Interaction volume radius: 10 \u00c5
Interaction volume height: 45 \u00c5
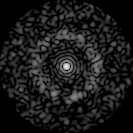
Disorder parameter: 0.8299